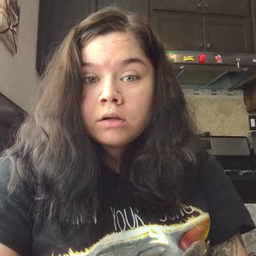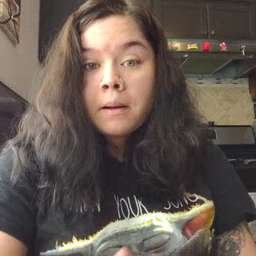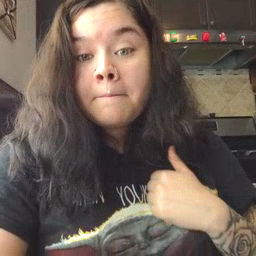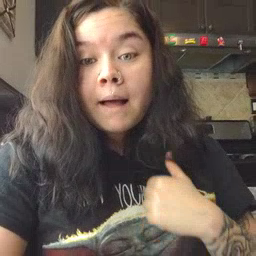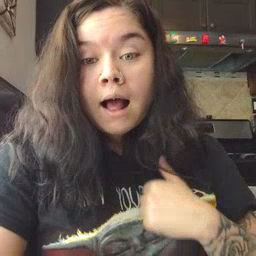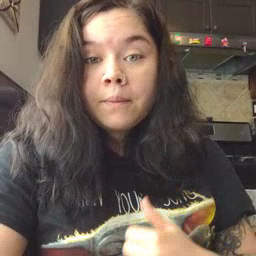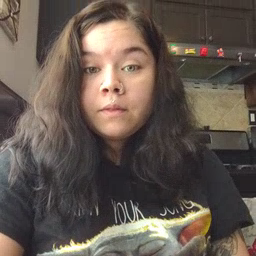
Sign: bath